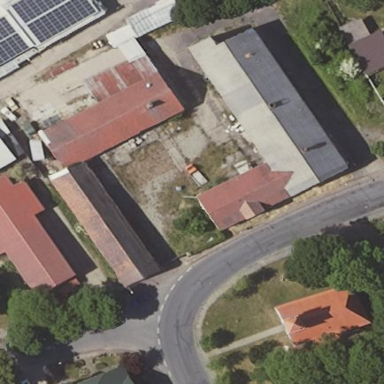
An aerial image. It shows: Shed.